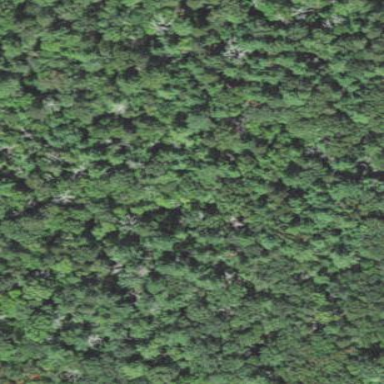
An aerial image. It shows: Needle-leaved woodland.